Question: I'm having a problem in which I can't requery a subform inside of a form in Access.
The form's name is frmSearch
The subform's name is SearchResults
I've tried
'''
Private Sub Command38_Click()
Me!SearchResults.Form.Requery (or)
Me.SearchResults.Form.Requery
End Sub
'''
My form & subform look like this:

To be clear, I'm using the "Search" button to create a string which contains the textbox and combobox values. This string creates a SQL query called qryTrialQuery. Then my subform makes a query of the qryTrialQuery and produces the results in the table bellow.
I would like to be able to press the search button and then the results appear below it immediately after. The problem is, is that the results don't appear unless I close and reopen the form.
Thanks for all your help in advance.
---
The following is the code I used to create a query from the textbox and combobox values.
'''
LineOne = "SELECT tblPoolPersonnel.LName, tblPoolPersonnel.FName, tblPoolPersonnel.[Tel Natel], tblPoolPersonnel.[Tel Home], tblPoolPersonnel.Email" & vbCrLf
LineTwo = "FROM (tblPoolPersonnel INNER JOIN tblDayAvailable ON tblPoolPersonnel.Code_Personal = tblDayAvailable.Code_Personal) INNER JOIN tblServiceYES ON tblPoolPersonnel.Code_Personal = tblServiceYES.Code_Personal" & vbCrLf
LineThree = "WHERE (((tblServiceYES.Service)=" & comboService & ") AND ((tblDayAvailable.Availability)=True) AND ((tblDayAvailable.Date)=" & txtDate & ") AND ((tblDayAvailable.CodeHoraire1)=" & comboCodeHoraire & "));"
Set qdf = CurrentDb.QueryDefs("myQuery")
Application.RefreshDatabaseWindow
strSQL = LineOne & LineTwo & LineThree
qdf.SQL = strSQL
qdf.Close
Set qdf = Nothing
Set dbs = Nothing
'''
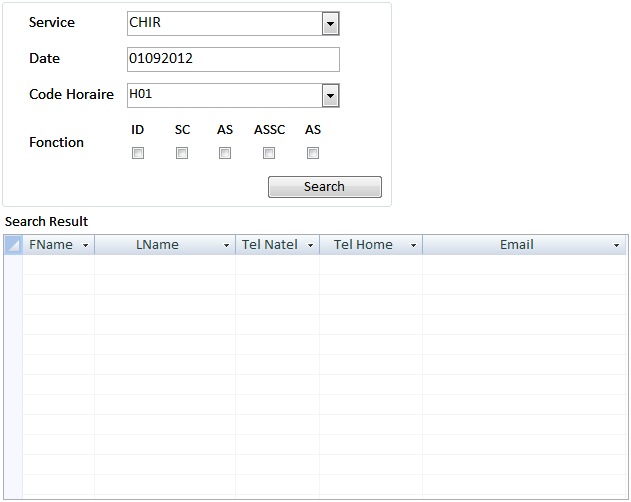
Answer: Assuming you are reconstructing the SQL of your query based on the criteria the user selected, you should just be able to do something like this:
'''
Private Sub Command38_Click()
Dim qryTrialQuery as String
...
' code to construct the SQL SELECT statement for the query, '
' based on the criteria the user entered '
...
SubForm.Form.RecordSource = qryTrialQuery
End Sub
'''
Setting the Subform's 'RecordSource' will refresh the data.